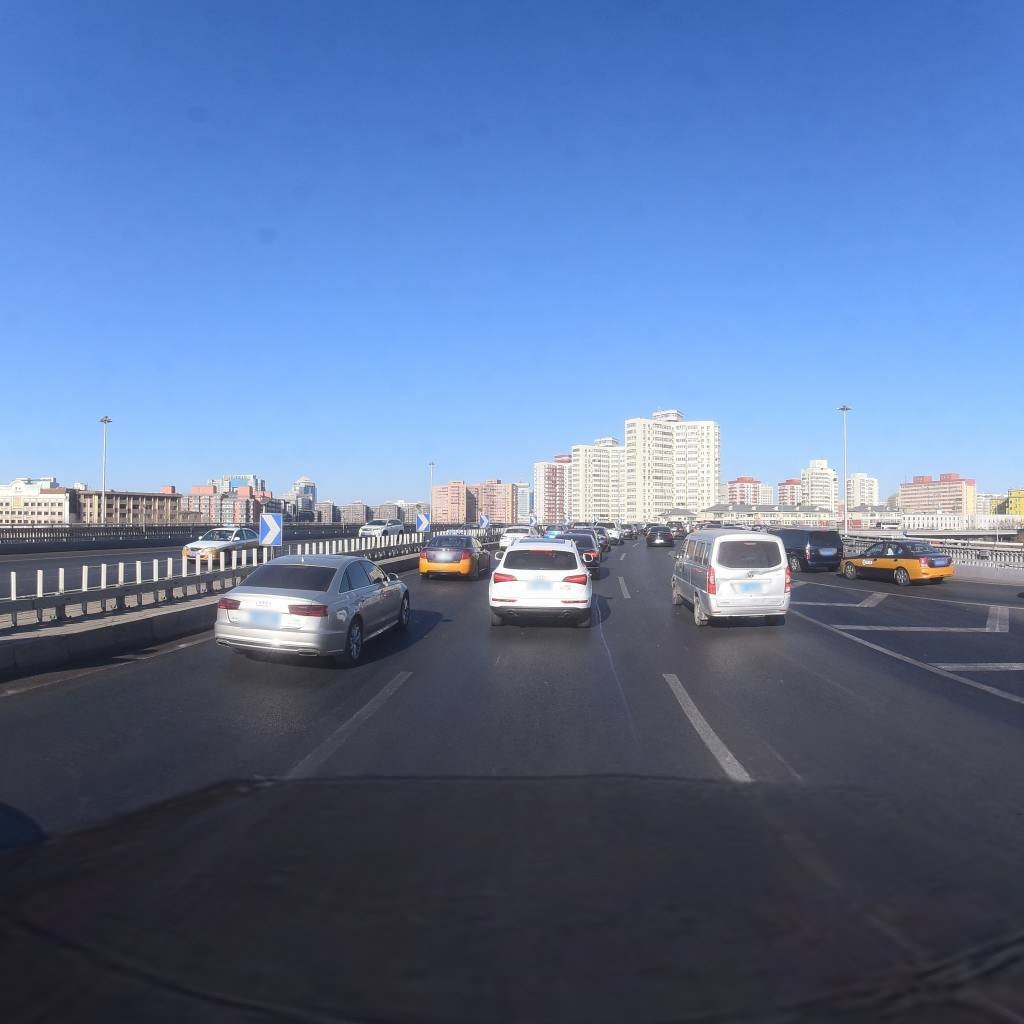
Region: Xicheng
Road damage annotations: longitudinal patch, longitudinal patch